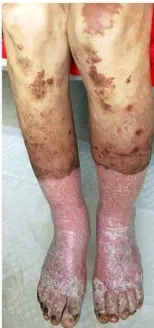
Skin appearance of the patient. (b) After four cycles of oral temozolomide combined with capecitabine, the lower extremity skin edema and pain symptoms improved slightly.
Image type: medical_photograph (skin_photograph)